RGB frame:
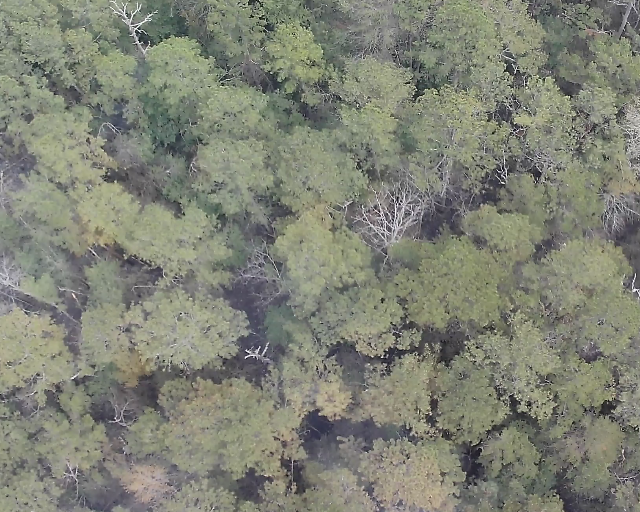
Thermal frame:
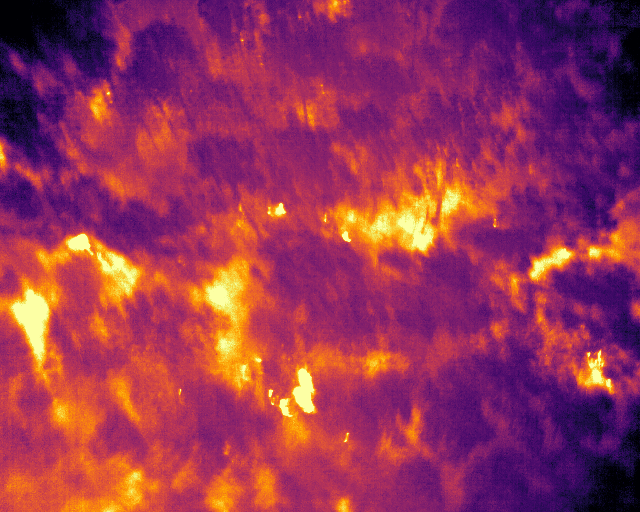
Captured: 2026-02-26 03:07:19
Pixels at or above 80 °C: 34 (fraction of frame: 0.0001038)